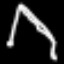
Label: angel